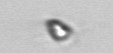
Label: Pyramimonas